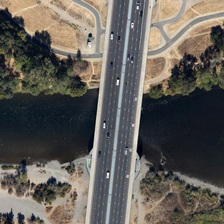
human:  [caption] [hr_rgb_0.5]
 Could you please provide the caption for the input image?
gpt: some cars are on a bridge over a river with green trees and barelands in two sides .

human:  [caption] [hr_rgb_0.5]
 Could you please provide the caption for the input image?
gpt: some cars are on a bridge over a river with green trees and barelands in two sides .

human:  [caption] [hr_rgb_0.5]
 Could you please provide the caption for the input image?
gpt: some cars are on a bridge over a river with green trees and barelands in two sides .

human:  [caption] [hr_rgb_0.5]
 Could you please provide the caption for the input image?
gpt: some cars are on a bridge over a river with green trees and barelands in two sides .

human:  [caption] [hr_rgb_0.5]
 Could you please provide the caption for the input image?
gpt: some cars are on a bridge over a river with green trees and barelands in two sides .